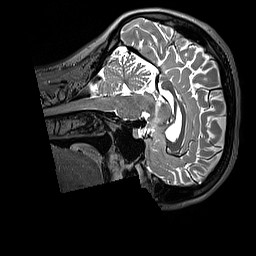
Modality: T2w
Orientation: sagittal
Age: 33
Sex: female
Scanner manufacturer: siemens
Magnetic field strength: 3 T
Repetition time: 3.2 s
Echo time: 0.408 s